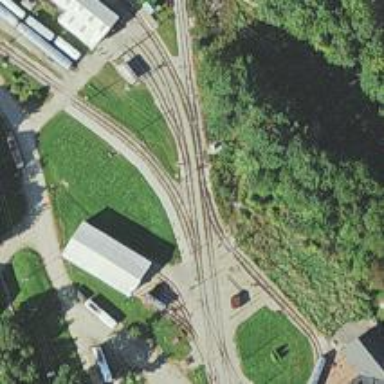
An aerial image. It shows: Tram railway yard with electrified contact line.